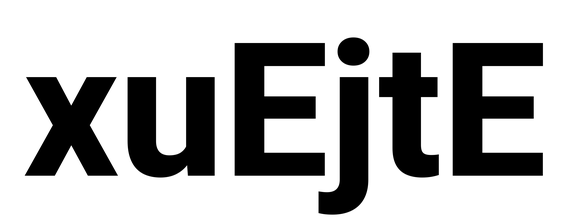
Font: Roboto_ExtraBold